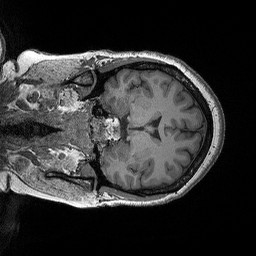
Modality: T1w
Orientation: coronal
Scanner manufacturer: siemens
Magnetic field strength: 3 T
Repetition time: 2.3 s
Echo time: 0.00298 s